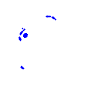
Particle: electron